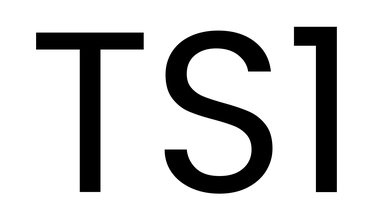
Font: Poppins-Regular